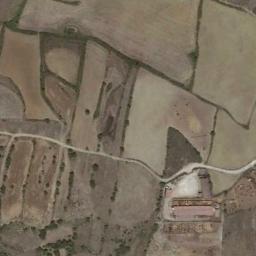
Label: terrace